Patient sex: M
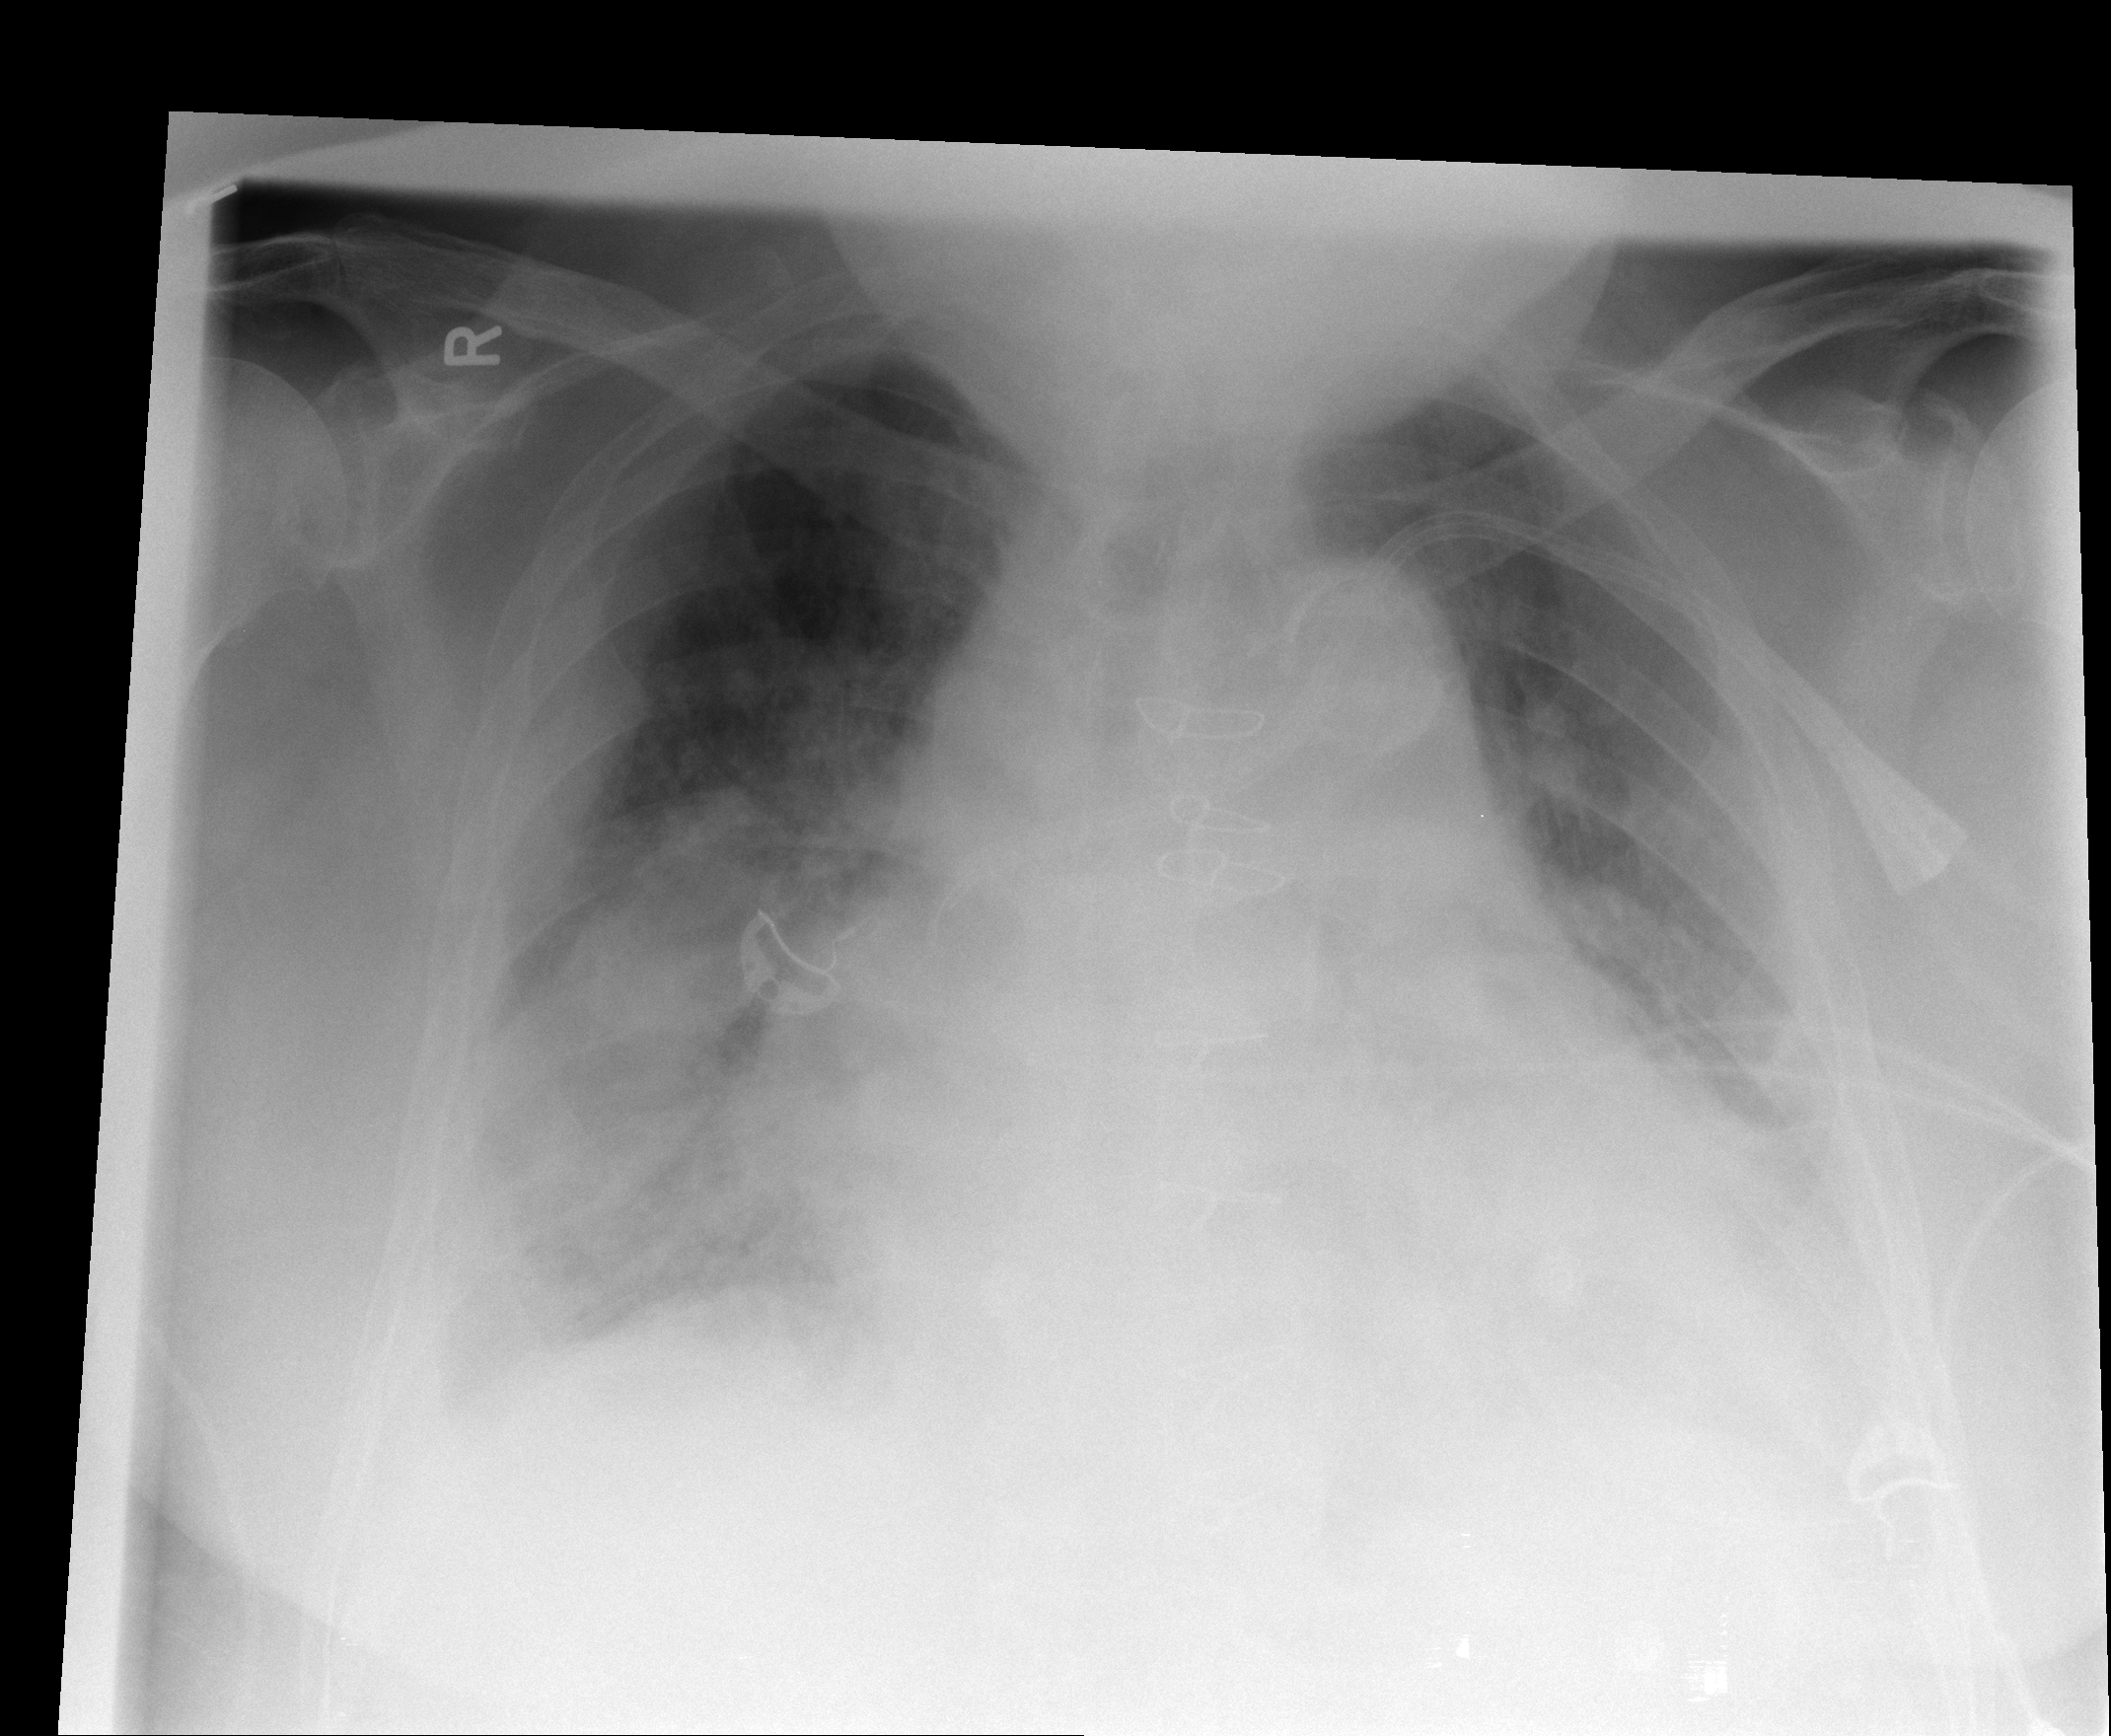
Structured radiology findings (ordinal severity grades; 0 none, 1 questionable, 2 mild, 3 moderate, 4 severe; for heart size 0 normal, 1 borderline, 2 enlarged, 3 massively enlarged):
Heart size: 2
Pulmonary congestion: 2
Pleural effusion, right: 3
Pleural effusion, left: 2
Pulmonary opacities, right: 2
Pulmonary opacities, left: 0
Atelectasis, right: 2
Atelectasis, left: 2